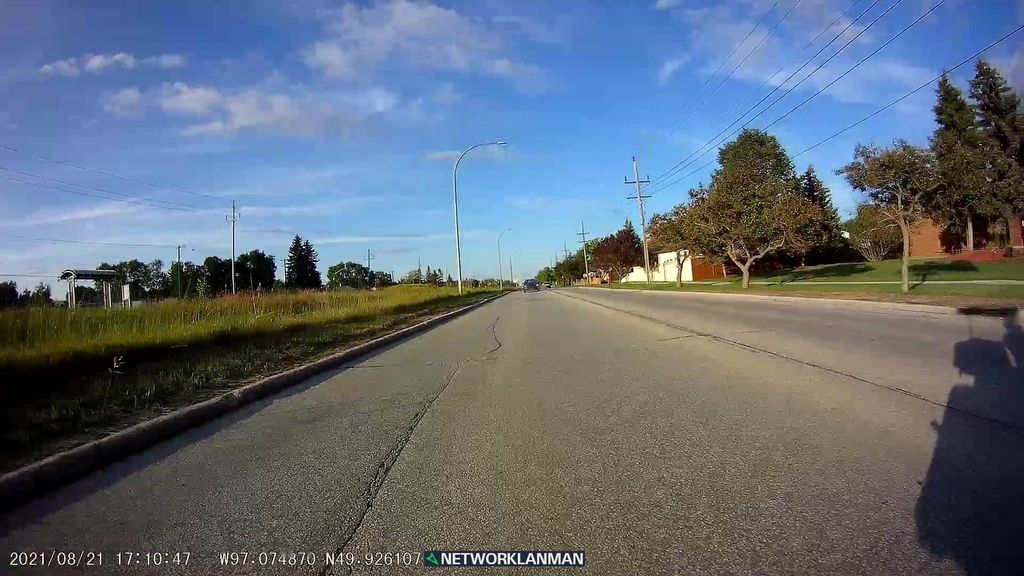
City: winnipeg